Question: i am new to android but i have one query which i am not able to understand how to do.
i have created 3 xml files as one.xml,two.xml,three.xml
but as per the flow of the application i have to swipe left to right
what method should i use and can i add two.xml and three.xml two files into one.xml such that after adding horizontal view i can swipe it
diagram representation is done below

can i include other two files in one file such that it will be easy
help me friends
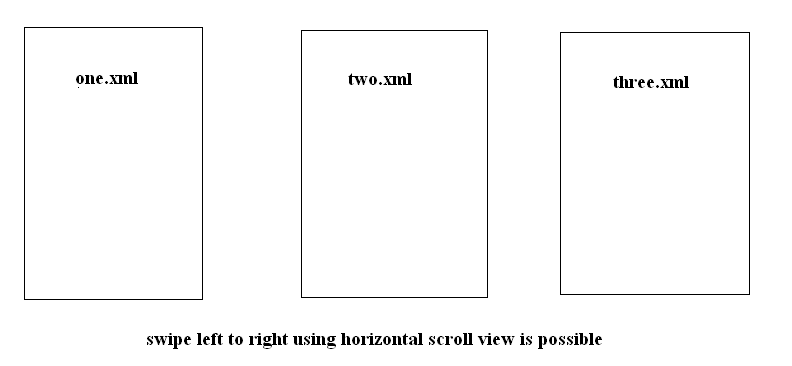
Answer: For swiping you can use gesture, try out with following code. Create one new java file and give name as
and paste the following content into it.
'''
public class SimpleGestureFilter extends SimpleOnGestureListener {
public final static int SWIPE_UP = 1;
public final static int SWIPE_DOWN = 2;
public final static int SWIPE_LEFT = 3;
public final static int SWIPE_RIGHT = 4;
public final static int MODE_TRANSPARENT = 0;
public final static int MODE_SOLID = 1;
public final static int MODE_DYNAMIC = 2;
private final static int ACTION_FAKE = -13; // just an unlikely number
private int swipe_Min_Distance = 100;
private int swipe_Max_Distance = 350;
private int swipe_Min_Velocity = 100;
private int mode = MODE_DYNAMIC;
private boolean running = true;
private boolean tapIndicator = false;
private Activity context;
private GestureDetector detector;
private SimpleGestureListener listener;
public SimpleGestureFilter(Activity context, SimpleGestureListener sgl) {
this.context = context;
this.detector = new GestureDetector(context, this);
this.listener = sgl;
}
public void onTouchEvent(MotionEvent event) {
if (!this.running)
return;
boolean result = this.detector.onTouchEvent(event);
if (this.mode == MODE_SOLID)
event.setAction(MotionEvent.ACTION_CANCEL);
else if (this.mode == MODE_DYNAMIC) {
if (event.getAction() == ACTION_FAKE)
event.setAction(MotionEvent.ACTION_UP);
else if (result)
event.setAction(MotionEvent.ACTION_CANCEL);
else if (this.tapIndicator) {
event.setAction(MotionEvent.ACTION_DOWN);
this.tapIndicator = false;
}
}
// else just do nothing, it's Transparent
}
public void setMode(int m) {
this.mode = m;
}
public int getMode() {
return this.mode;
}
public void setEnabled(boolean status) {
this.running = status;
}
public void setSwipeMaxDistance(int distance) {
this.swipe_Max_Distance = distance;
}
public void setSwipeMinDistance(int distance) {
this.swipe_Min_Distance = distance;
}
public void setSwipeMinVelocity(int distance) {
this.swipe_Min_Velocity = distance;
}
public int getSwipeMaxDistance() {
return this.swipe_Max_Distance;
}
public int getSwipeMinDistance() {
return this.swipe_Min_Distance;
}
public int getSwipeMinVelocity() {
return this.swipe_Min_Velocity;
}
@Override
public boolean onFling(MotionEvent e1, MotionEvent e2, float velocityX,
float velocityY) {
final float xDistance = Math.abs(e1.getX() - e2.getX());
final float yDistance = Math.abs(e1.getY() - e2.getY());
if (xDistance > this.swipe_Max_Distance
|| yDistance > this.swipe_Max_Distance)
return false;
velocityX = Math.abs(velocityX);
velocityY = Math.abs(velocityY);
boolean result = false;
if (velocityX > this.swipe_Min_Velocity
&& xDistance > this.swipe_Min_Distance) {
if (e1.getX() > e2.getX()) // right to left
this.listener.onSwipe(SWIPE_LEFT);
else
this.listener.onSwipe(SWIPE_RIGHT);
result = true;
} else if (velocityY > this.swipe_Min_Velocity
&& yDistance > this.swipe_Min_Distance) {
if (e1.getY() > e2.getY()) // bottom to up
this.listener.onSwipe(SWIPE_UP);
else
this.listener.onSwipe(SWIPE_DOWN);
result = true;
}
return result;
}
@Override
public boolean onSingleTapUp(MotionEvent e) {
this.tapIndicator = true;
return false;
}
@Override
public boolean onDoubleTap(MotionEvent arg) {
this.listener.onDoubleTap();
;
return true;
}
@Override
public boolean onDoubleTapEvent(MotionEvent arg) {
return true;
}
@Override
public boolean onSingleTapConfirmed(MotionEvent arg) {
if (this.mode == MODE_DYNAMIC) { // we owe an ACTION_UP, so we fake an
arg.setAction(ACTION_FAKE); // action which will be converted to an
// ACTION_UP later.
this.context.dispatchTouchEvent(arg);
}
return false;
}
static interface SimpleGestureListener {
void onSwipe(int direction);
void onDoubleTap();
}
}
'''
then in your activity class
'''
public class abcd extends Activity implements SimpleGestureListener{
//declare this directly after class,
private SimpleGestureFilter detector;
//assign this in oncreate method
detector = new SimpleGestureFilter(this, this);
'''
and then outside the onCreate method declare this 2 method,
'''
@Override
public boolean dispatchTouchEvent(MotionEvent me) {
// Call onTouchEvent of SimpleGestureFilter class
this.detector.onTouchEvent(me);
return super.dispatchTouchEvent(me);
}
@Override
public void onSwipe(int direction) {
switch (direction) {
case SimpleGestureFilter.SWIPE_RIGHT:
break;
case SimpleGestureFilter.SWIPE_LEFT:
break;
case SimpleGestureFilter.SWIPE_DOWN:
break;
case SimpleGestureFilter.SWIPE_UP:
break;
}
}
@Override
public void onDoubleTap() {
Toast.makeText(this, "Double Tap", Toast.LENGTH_SHORT).show();
}
}
'''
now you have all gesture base event control, like left to right, right to left and all, just use whatever code you want to use inside it. like if you want to move from one activity to other using left to right then add
'''
case SimpleGestureFilter.SWIPE_LEFT:
Intent i = new Intent(A.this, B.class);
startActivity(i);
break;
'''